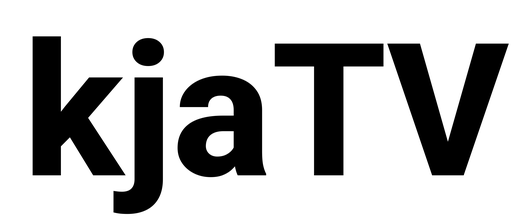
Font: Roboto_ExtraBold